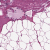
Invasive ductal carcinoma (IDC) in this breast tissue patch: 0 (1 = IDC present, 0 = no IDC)